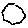
Label: hexagon